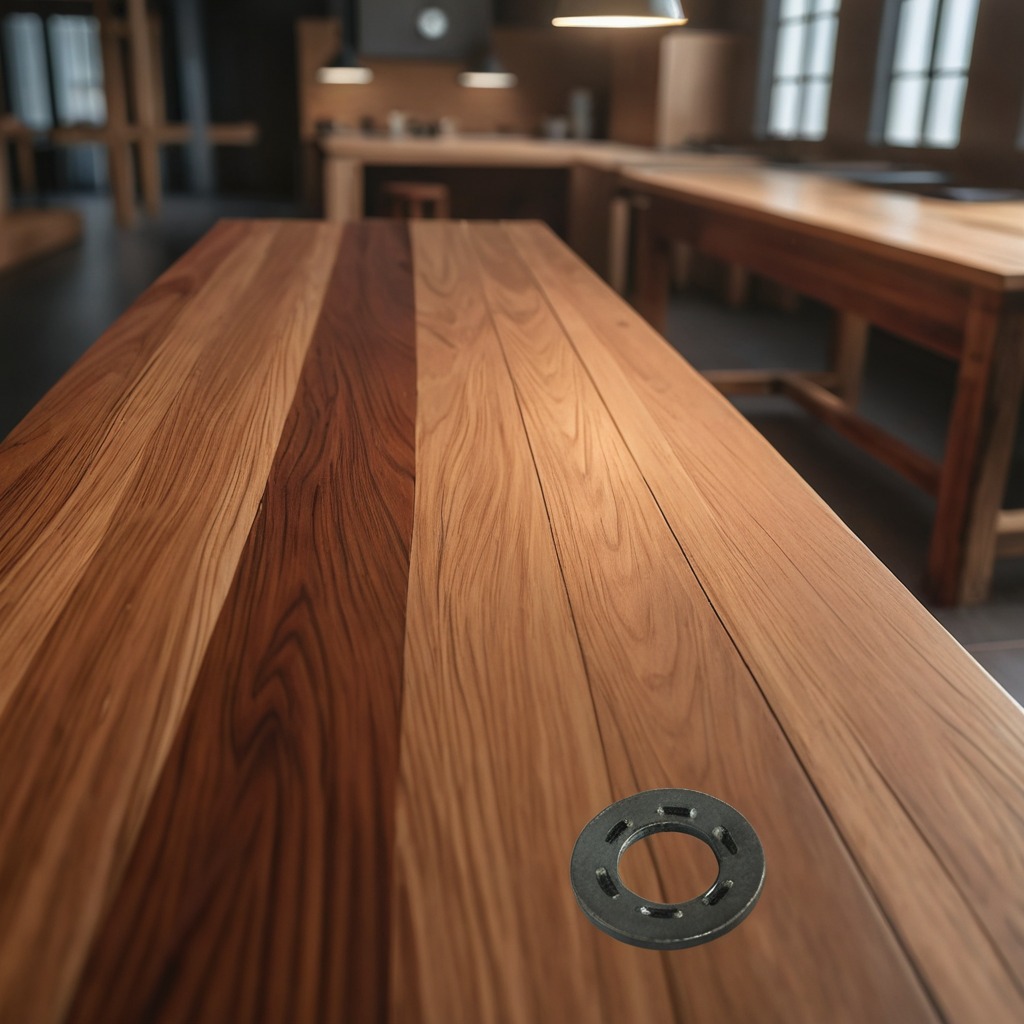
A flat metal washer is lying on the wooden table in a carpentry studio.